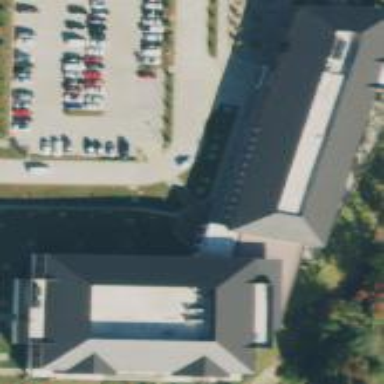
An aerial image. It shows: College building.